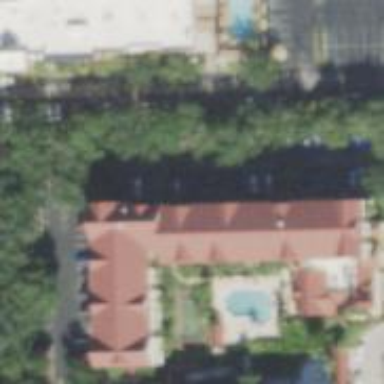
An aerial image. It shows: Hotel building.